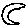
Label: moon